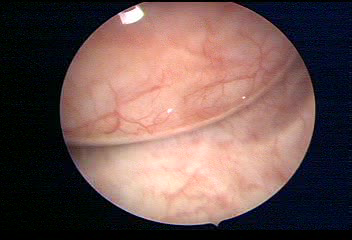
Modality: WLC
Class: Foreign bodies
Subclass: AirBubble
Bladder cancer association: No
Annotated structures: Air bubble